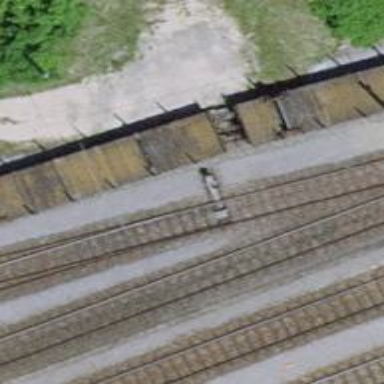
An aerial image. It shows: Railway switch.